Interaction volume radius: 5 \u00c5
Interaction volume height: 25 \u00c5
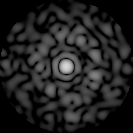
Disorder parameter: 0.8289